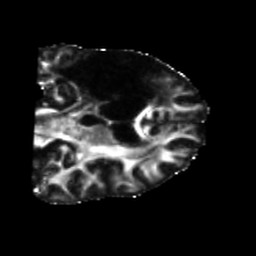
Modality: FA
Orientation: coronal
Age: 60
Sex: male
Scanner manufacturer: siemens
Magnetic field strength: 3 T
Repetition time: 5.47 s
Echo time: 0.0854 s